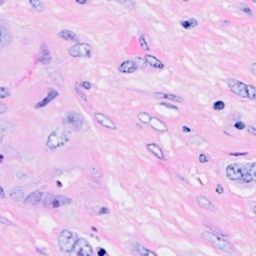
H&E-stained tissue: Breast